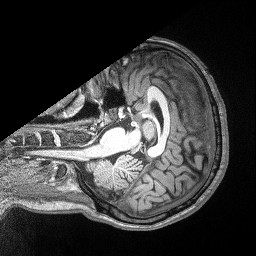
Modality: T1w
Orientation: axial
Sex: male